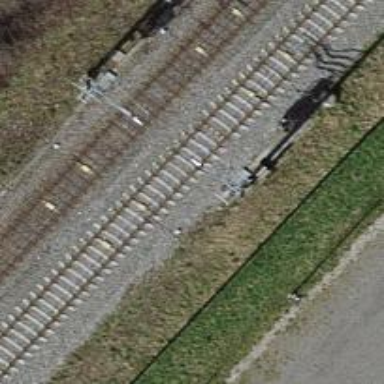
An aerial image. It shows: Railway signal.